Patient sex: F
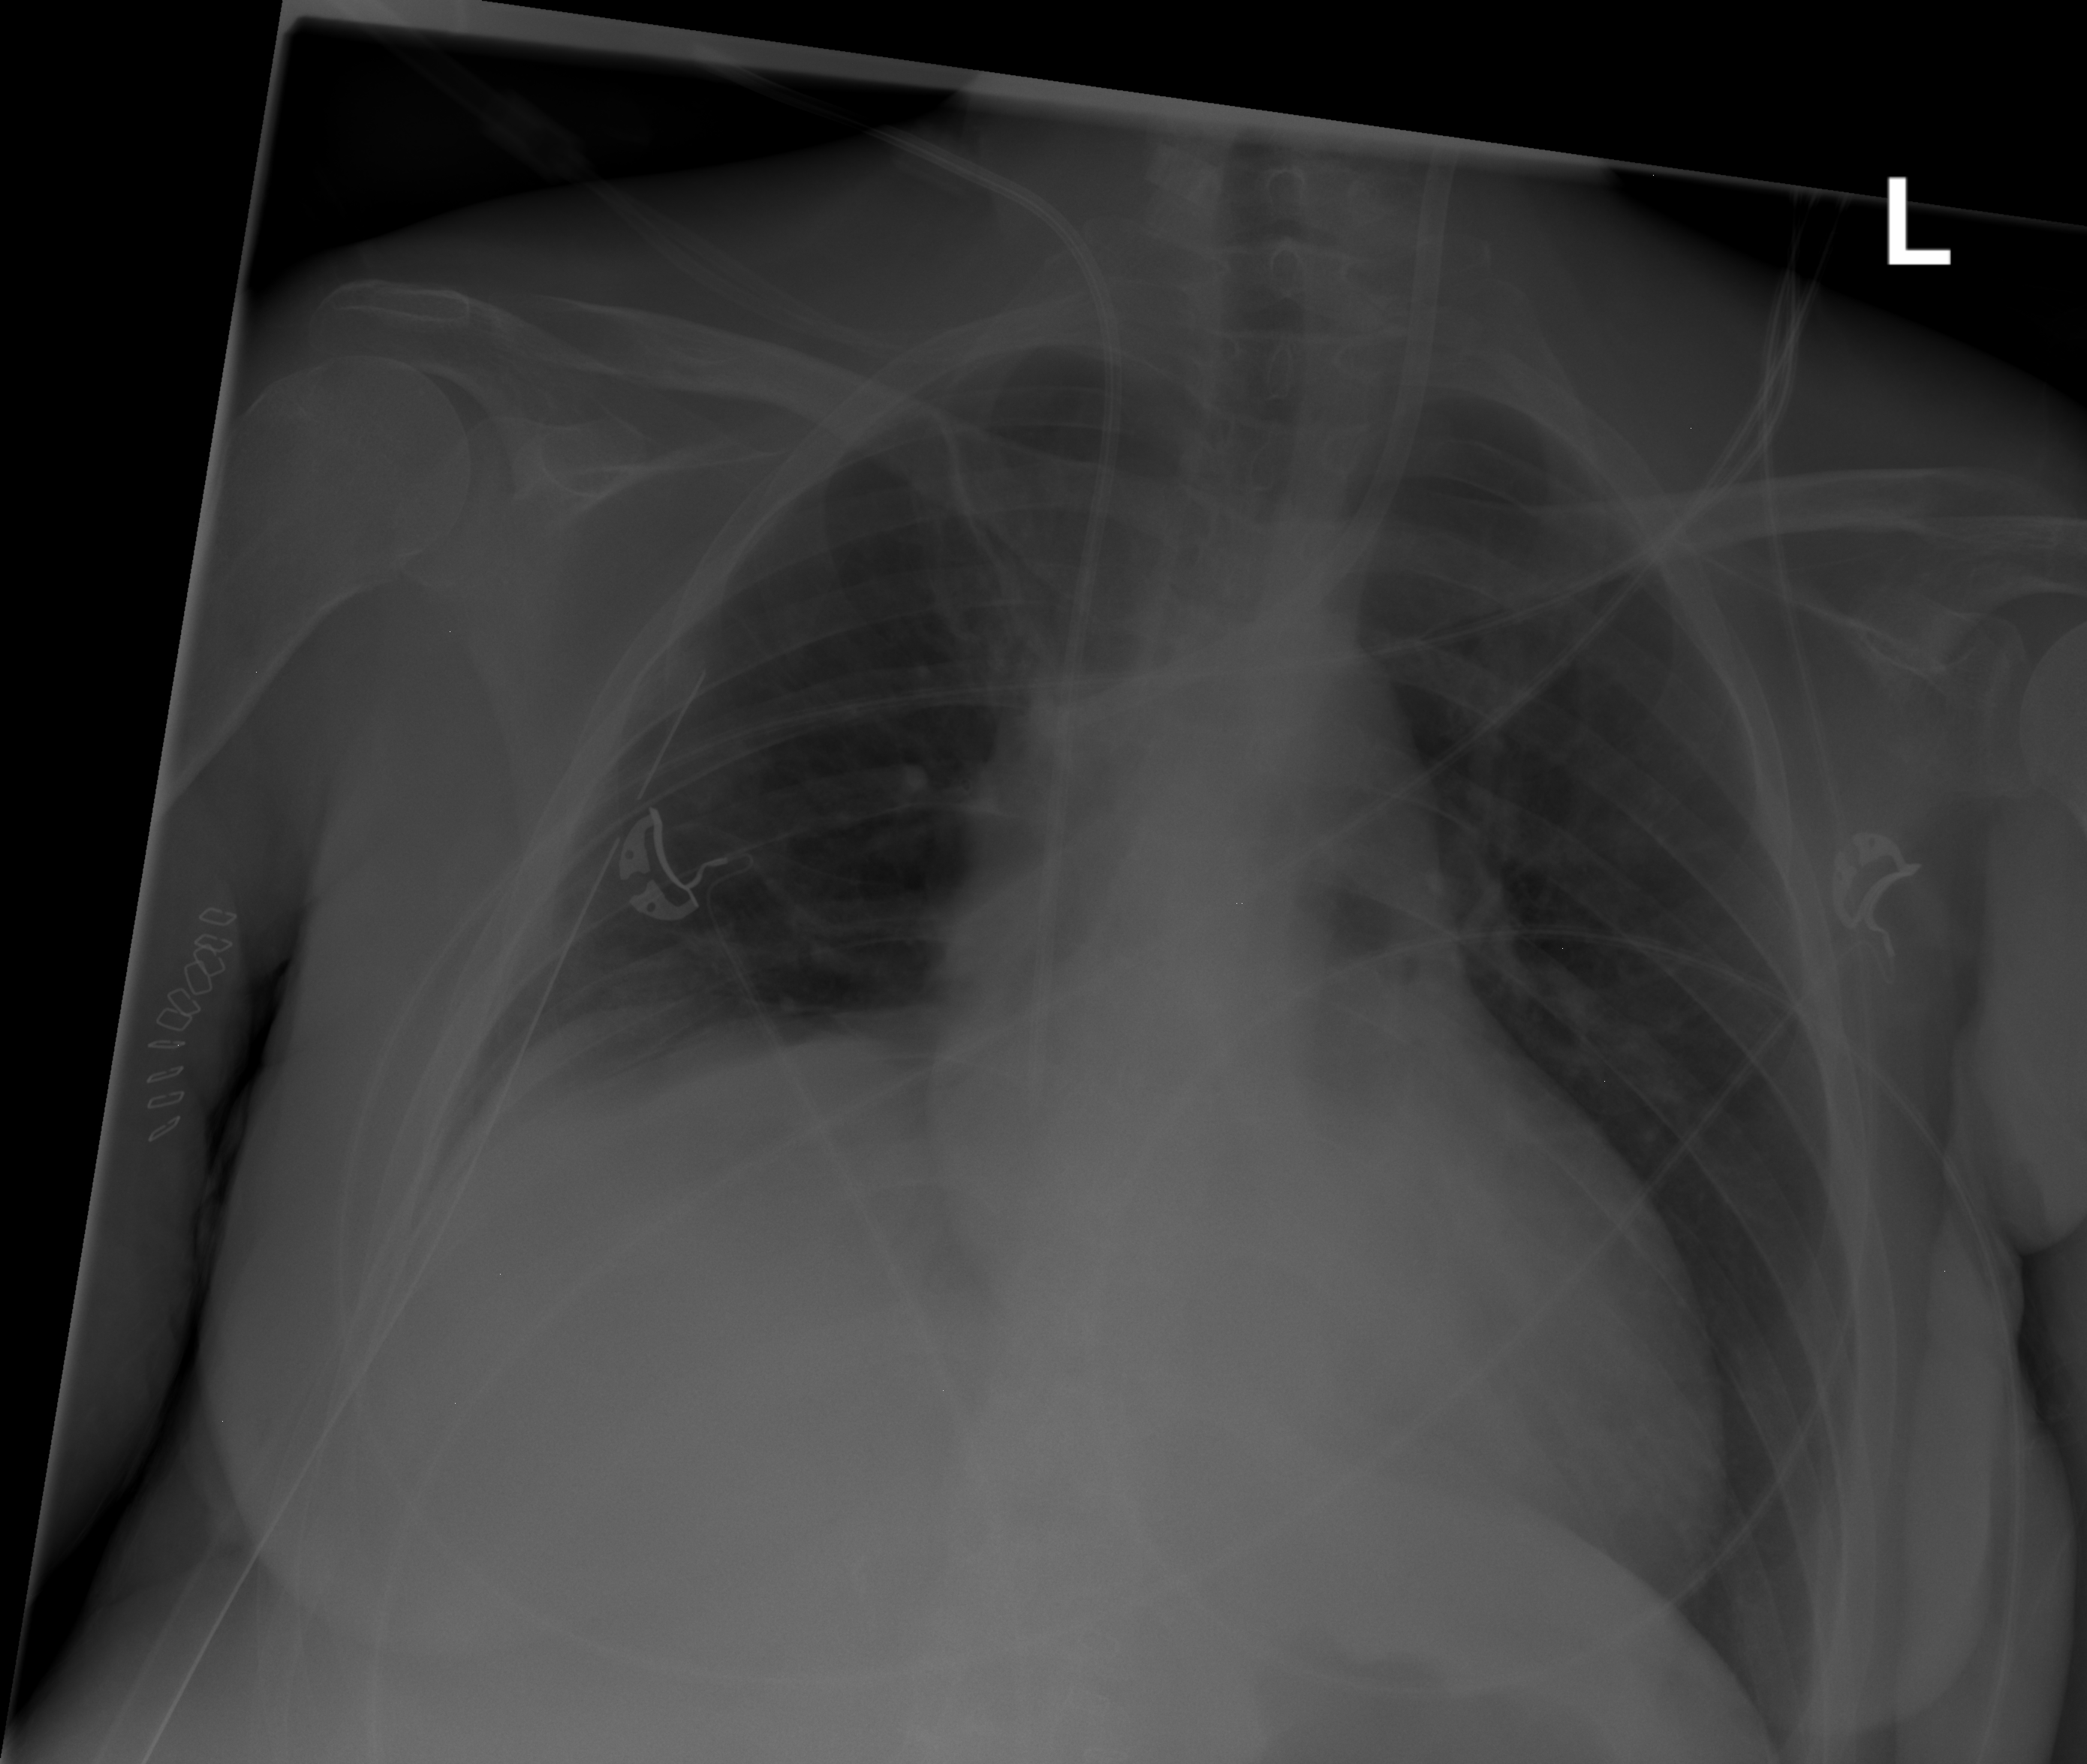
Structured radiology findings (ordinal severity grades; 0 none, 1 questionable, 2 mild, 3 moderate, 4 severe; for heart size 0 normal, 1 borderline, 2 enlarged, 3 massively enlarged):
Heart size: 0
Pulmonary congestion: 0
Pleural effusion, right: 0
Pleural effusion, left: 0
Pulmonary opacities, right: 2
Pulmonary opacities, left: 0
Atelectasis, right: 0
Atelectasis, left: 0